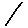
Label: triangle